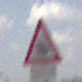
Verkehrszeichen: AmphibienwanderungRechts
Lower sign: LaengeEinerStrecke6
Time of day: Midday
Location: Outdoor (Nature)
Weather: PartlyCloudy
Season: NotSpecified
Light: Natural